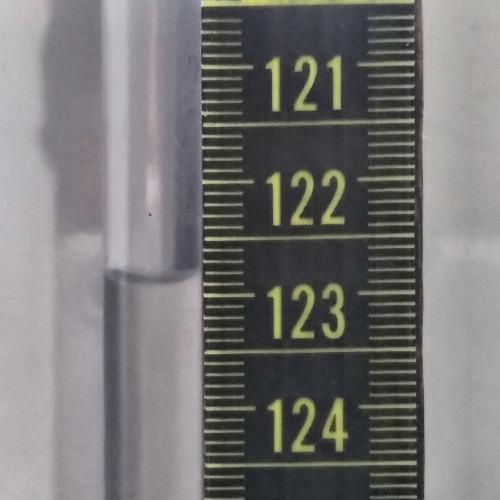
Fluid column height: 122.8 cm